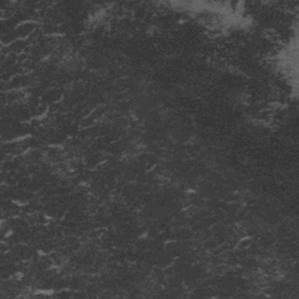
Label: frost